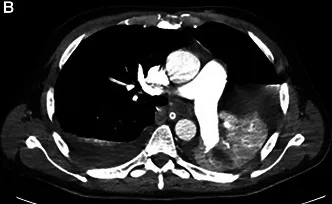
(B) CT scan showing Collapsed left lung, causing ipsilateral deviation of the mediastinum and trachea, mild to moderate left sided pneumothorax, and mild bilateral pleural effusion. Focal area of consolidation seen at the right lower lobe with surrounding ground glass opacities.
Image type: radiology (ct)